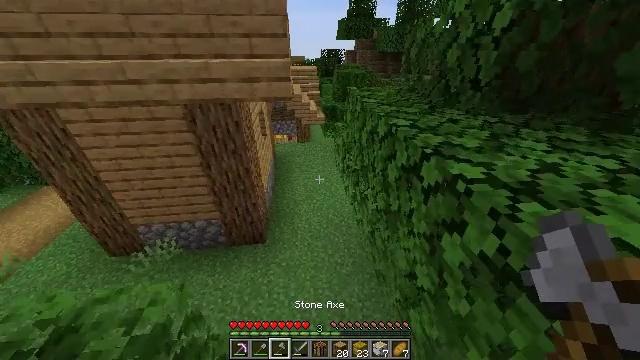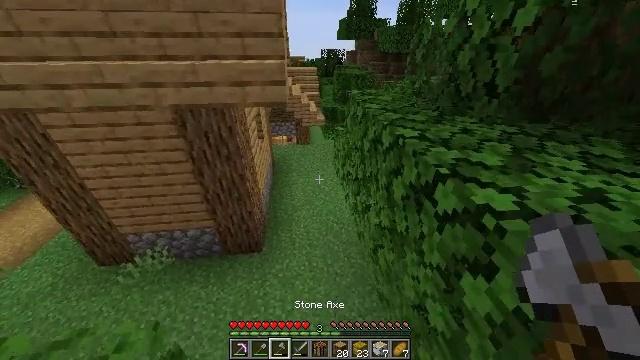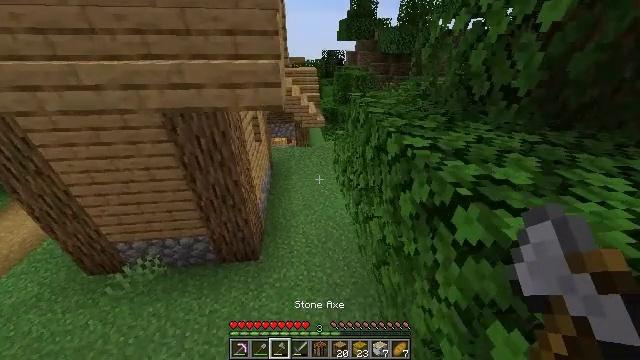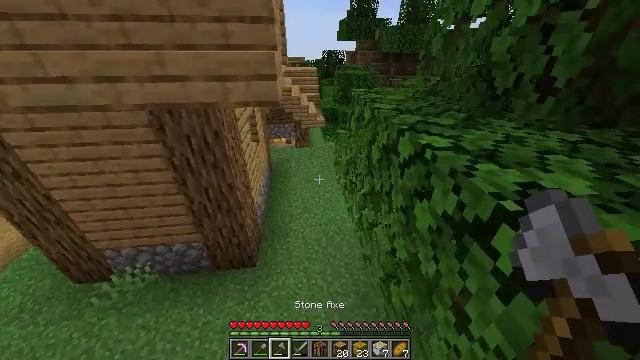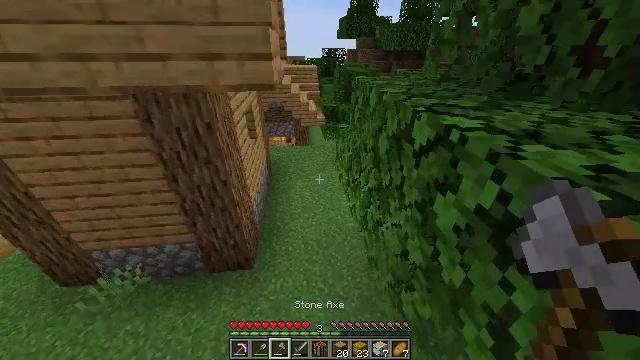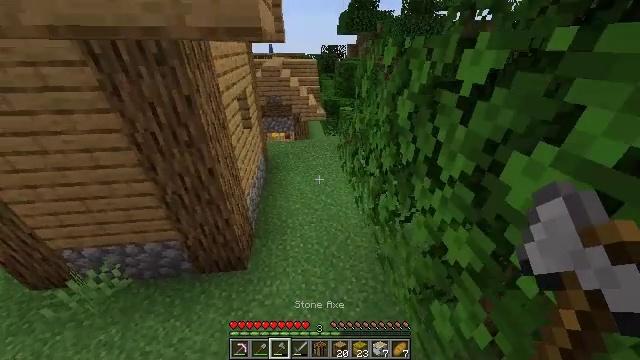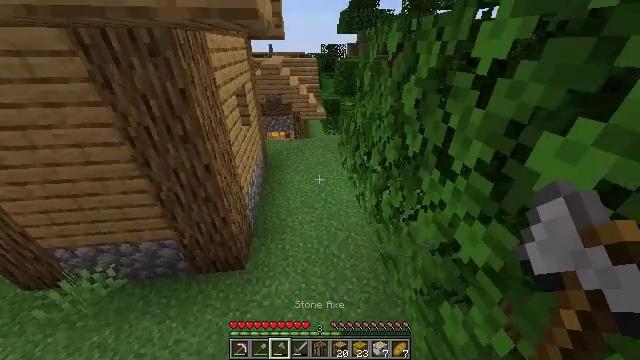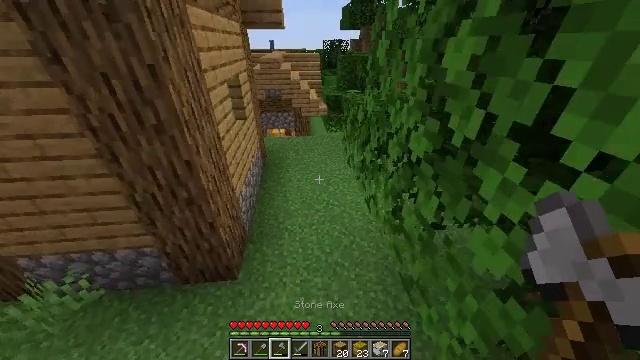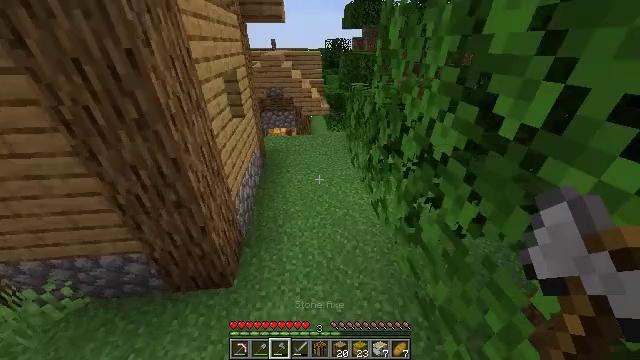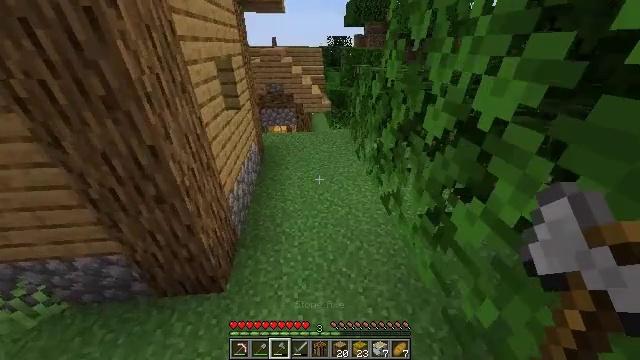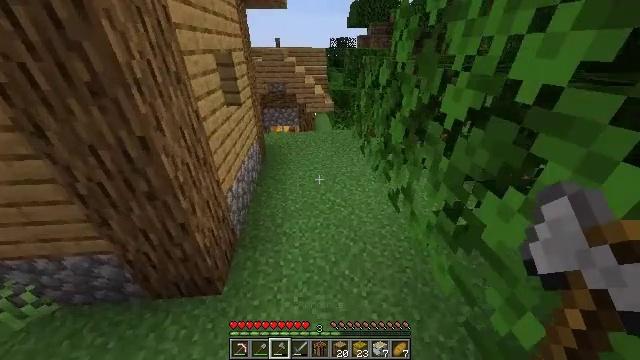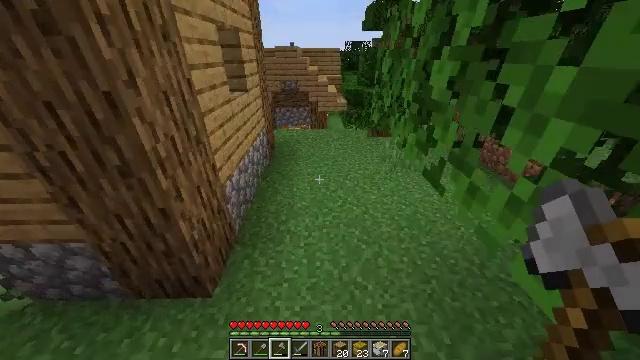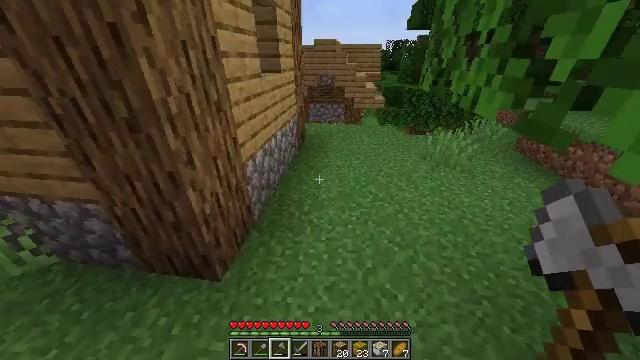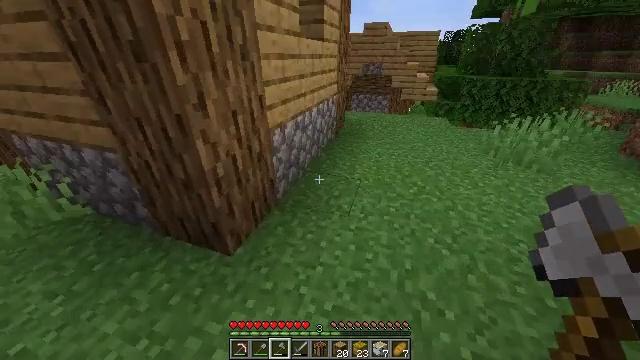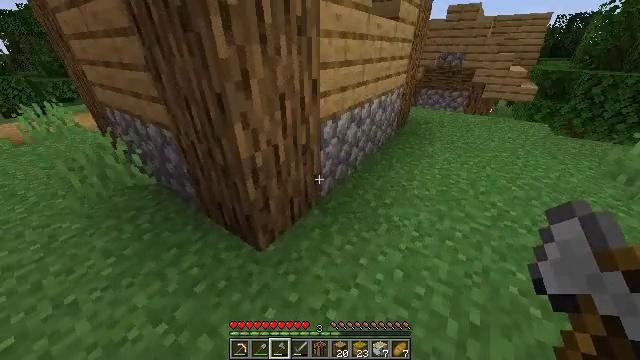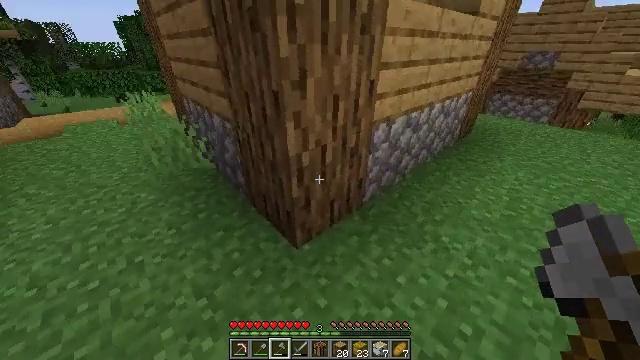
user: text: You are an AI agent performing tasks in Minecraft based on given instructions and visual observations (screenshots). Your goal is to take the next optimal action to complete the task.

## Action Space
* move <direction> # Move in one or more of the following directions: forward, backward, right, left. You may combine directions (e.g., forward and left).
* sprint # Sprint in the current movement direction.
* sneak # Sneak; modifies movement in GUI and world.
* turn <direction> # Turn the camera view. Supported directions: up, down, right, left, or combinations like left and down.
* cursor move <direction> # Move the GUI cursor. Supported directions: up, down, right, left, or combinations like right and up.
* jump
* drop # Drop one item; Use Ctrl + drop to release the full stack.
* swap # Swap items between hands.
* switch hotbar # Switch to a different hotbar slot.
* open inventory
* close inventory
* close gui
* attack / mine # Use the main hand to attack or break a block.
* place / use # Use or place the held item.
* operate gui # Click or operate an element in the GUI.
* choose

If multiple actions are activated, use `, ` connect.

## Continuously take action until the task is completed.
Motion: motion action
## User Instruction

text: Break the smooth stone to collect it.
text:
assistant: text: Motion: move forward, sprint
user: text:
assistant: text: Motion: move forward, sprint
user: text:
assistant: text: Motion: move forward, sprint
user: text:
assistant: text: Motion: move forward, sprint
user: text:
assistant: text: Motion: move forward, sprint
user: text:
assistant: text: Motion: move forward, sprint
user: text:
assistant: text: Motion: move forward, sprint
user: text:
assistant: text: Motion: move forward, sprint
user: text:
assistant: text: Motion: move forward, sprint
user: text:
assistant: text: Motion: move forward, sprint
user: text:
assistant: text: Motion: move forward, sprint, turn left and up
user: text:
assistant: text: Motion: move forward, sprint, turn left
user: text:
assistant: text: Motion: move forward, sprint, turn left
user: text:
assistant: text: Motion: move forward and move left, sprint, turn left and down
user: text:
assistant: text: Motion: move forward and move left, sprint, turn left
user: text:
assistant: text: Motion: move forward and move left, sprint, turn left
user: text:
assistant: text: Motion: move forward and move left, sprint, turn left
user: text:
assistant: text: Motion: move forward and move left, sprint, turn left
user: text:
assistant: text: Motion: move forward and move left, sprint
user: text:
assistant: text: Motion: move forward and move left, sprint
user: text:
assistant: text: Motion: move forward and move left, sprint
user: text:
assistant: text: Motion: move forward and move left, sprint
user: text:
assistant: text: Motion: move forward and move left, sprint
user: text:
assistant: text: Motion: move forward and move left, sprint
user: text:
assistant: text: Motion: move forward and move left, sprint, turn right
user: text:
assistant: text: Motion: move forward, sprint
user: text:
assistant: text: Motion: move forward, sprint
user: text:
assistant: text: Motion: move forward, sprint
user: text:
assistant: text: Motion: move forward, sprint
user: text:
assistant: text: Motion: move forward, sprint